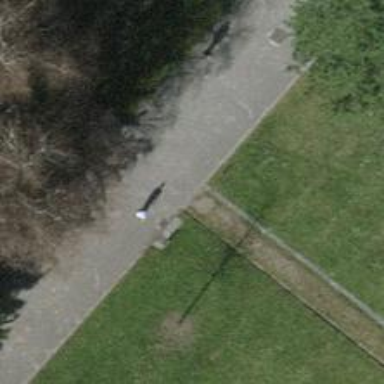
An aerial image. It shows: Footway with fine gravel surface.